Question: How can I clear a text input on click of a button using angularJS?

The X is a seperate link, on which I would like to trigger a function.
HTML
'''
<input type="text" class="form-control" data-ng-model="searchAll">
<a class="clear" data-ng-click="clearSearch()">X</a>
'''
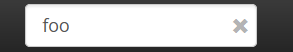
Answer: Just clear the scope model value on click event and it should do the trick for you.
'''
<input type="text" ng-model="searchAll" />
<a class="clear" ng-click="searchAll = null">
<span class="glyphicon glyphicon-remove"></span>
</a>
'''
Or if you keep your controller's '$scope' function and clear it from there. Make sure you've set your controller correctly.
'''
$scope.clearSearch = function() {
$scope.searchAll = null;
}
'''